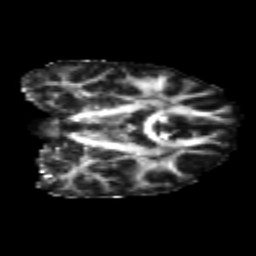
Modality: FA
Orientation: coronal
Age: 24
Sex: female
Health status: healthy
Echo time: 0.074 s